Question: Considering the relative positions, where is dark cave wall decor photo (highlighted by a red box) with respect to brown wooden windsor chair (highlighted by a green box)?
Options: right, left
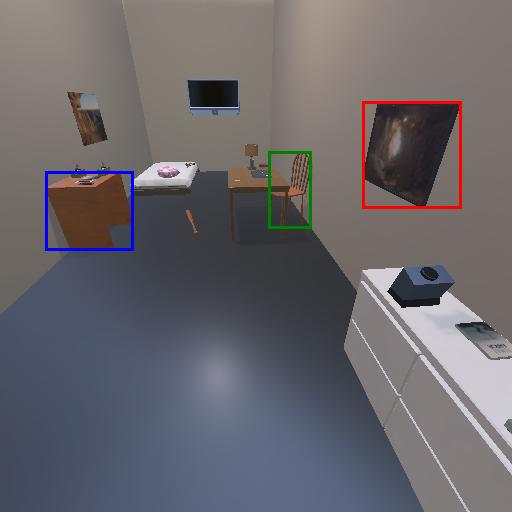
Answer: right